三年级 · 度量几何学
计算下面图形的面积。

9 厘米

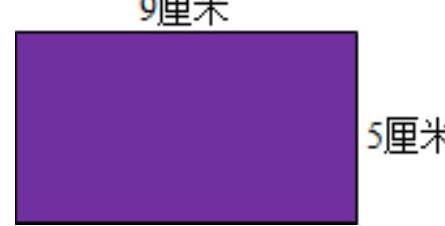
答案: 解45 平方厘米; 16 平方厘米

【分析】根据长方形的面积 $=$ 长 $\times$ 宽, 正方形的面积 $=$ 边长 $\times$ 边长, 分别代入数据计算即可解答。

【详解】长方形的面积: $9 \times 5=45$ (平方厘米)

正方形的面积: $4 \times 4=16$ (平方厘米)